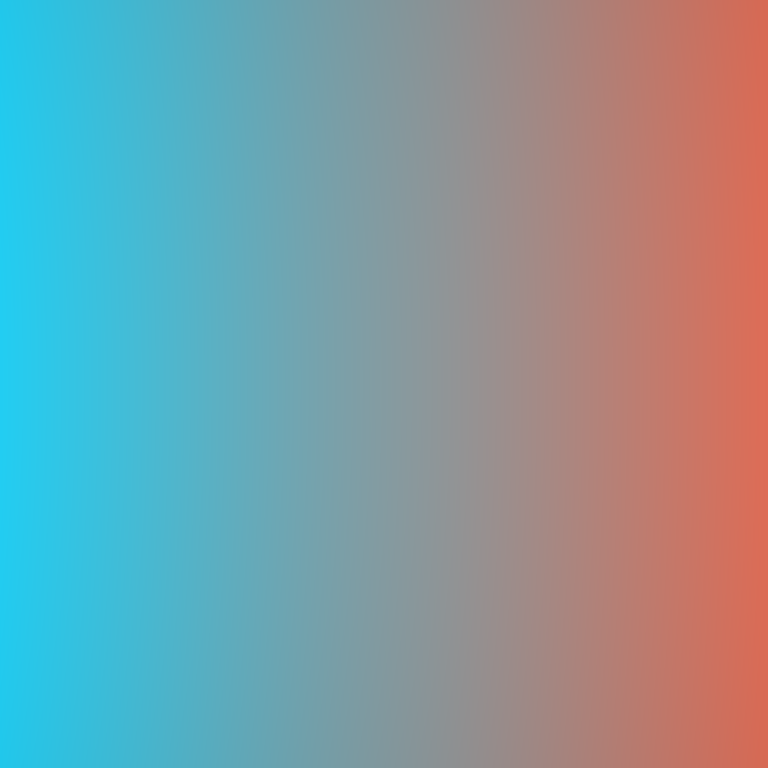
Abstract light effect, smooth gradient from cool cyan to warm coral, calm atmosphere, soft glow, no room, no furniture, no objects.